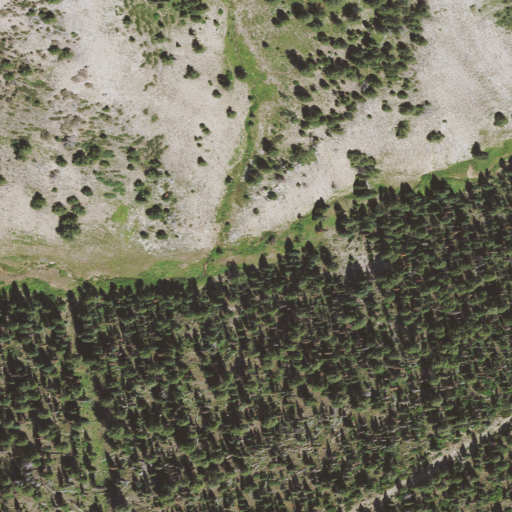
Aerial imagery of valley in Utah named Pine Canyon containing evergreen forest, shrub, deciduous forest, woody wetlands, and grassland